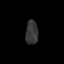
Tissue: skin
Cell type: Epithelial cells
Senescence score: 0.2183
Nuclear area (px): 292
Mean DAPI intensity: 54.308